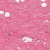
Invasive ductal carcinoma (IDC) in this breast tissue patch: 0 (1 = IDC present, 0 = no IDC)